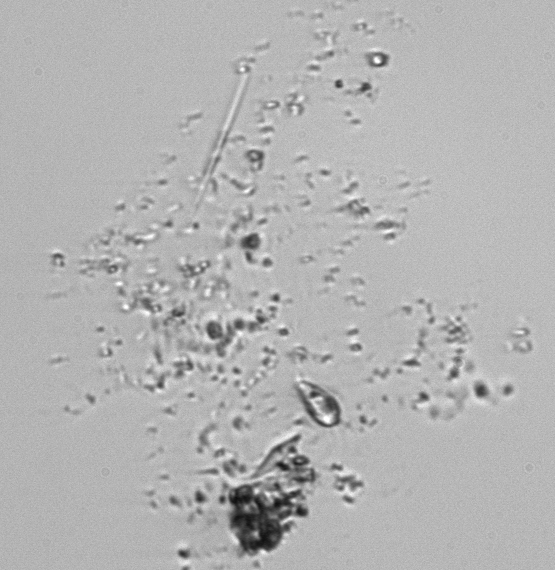
Label: Phaeocystis